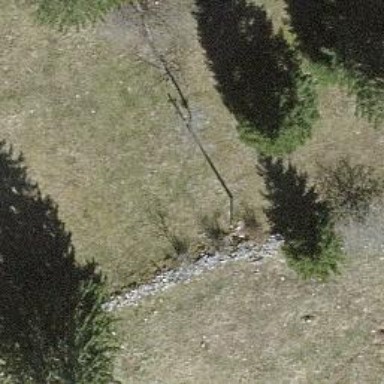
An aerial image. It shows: Wall is shown in the image.